Question: I am trying to create table using 'TTTableViewController'. I want to display an image in the section header along with some caption text, something similar to what instagram and many other application does. I tried using the sample from 'TTNavigatorDemo' to display data from 'TTSectionedDatasource', (I am not sure if this is the right way to do it, please suggest some better way if you know any). It contains section name/headers as regular strings and data as 'TTTableViewItem'. I tried implementing '<UITableViewDelegate>' protocol and achieved it using 'viewForHeaderInSection' method, now the data is separated from section, Is there any better way using <URL> through which I can pass on my Header/Section view and 'TableItemView' along in a datasource as it would allow me to implement the 'TTTableViewDragRefreshDelegate', which I was not able to implement when implementing the '<UITableViewDelegate>' protocol in my class.
My class declaration right now, looks something like
'''
@interface ImageTable : TTTableViewController <UITableViewDelegate> { }
'''
I would like to show section headers with image and text like:
:
I am currently using the 'TTNavigatorCode' to populate the data in my
Table which is:
'''
self.dataSource = [TTSectionedDataSource dataSourceWithObjects:
@"Food"
[TTTableViewItem itemWithText:@"Porridge" URL:@"tt://food/porridge"],
[TTTableTextItem itemWithText:@"Bacon & Eggs" URL:@"tt://food/baconeggs"],
[TTTableTextItem itemWithText:@"French Toast" URL:@"tt://food/frenchtoast"],
@"Drinks",
[TTTableTextItem itemWithText:@"Coffee" URL:@"tt://food/coffee"],
[TTTableTextItem itemWithText:@"Orange Juice" URL:@"tt://food/oj"],
@"Other",
[TTTableTextItem itemWithText:@"Just Desserts" URL:@"tt://menu/4"],
[TTTableTextItem itemWithText:@"Complaints" URL:@"tt://about/complaints"],
@"Other",
[TTTableTextItem itemWithText:@"Just Desserts" URL:@"tt://menu/4"],
[TTTableTextItem itemWithText:@"Complaints" URL:@"tt://about/complaints"],
nil];
'''
I was able to make something similar by implementing the method:
'''
- (UIView *)tableView:(UITableView *)tableView viewForHeaderInSection:(NSInteger)section {
return myCustomView;
}
'''
But since my data is coming from the Model Class and I want my generate views and add them to datasource in a formatted way. I would like to know if there is a way using Three20 through which I specify an Array of my data for sections and another array for corresponding data under the sections?
Your help is highly appreciated
Thanks
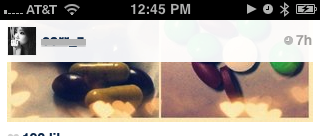
Answer: # Create Delegate FOOTableDelegate.h
'''
@interface FOOTableDelegate : TTTableViewDragRefreshDelegate
{
}
- (UIView*) createHeaderView:(FOODataSource *)fDataSource forSectionID:(NSString *)secID;
@end
'''
# In FOOTableDelegate.m file
'''
- (UIView*)tableView:(UITableView *)tableView viewForHeaderInSection:(NSInteger)section
{
if (tableView.style == UITableViewStylePlain)
{
if ([tableView.dataSource respondsToSelector:@selector(tableView:titleForHeaderInSection:)])
{
NSString* title = [tableView.dataSource tableView:tableView titleForHeaderInSection:section];
if (title.length > 0)
{
UIView* header = [_headers objectForKey:title];
if (nil != header)
{
header.alpha = 1;
}
else
{
if (nil == _headers)
{
_headers = [[NSMutableDictionary alloc] init];
}
header = [self createHeaderView:tableView.dataSource forSectionID:title];
[_headers setObject:header forKey:title];
}
return header;
}
}
}
return nil;
}
- (UIView*) createHeaderView:(FeedDataSource *)fDataSource forSectionID:(NSString *)secID
{
//do some code for header View
return View;
}
- (CGFloat)tableView:(UITableView *)tableView heightForHeaderInSection:(NSInteger)section
{
//return height for the Section Header
return height;
}
'''
This will help you to solve your problem